Interaction volume radius: 5 \u00c5
Interaction volume height: 15 \u00c5
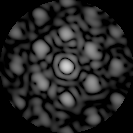
Disorder parameter: 0.5268